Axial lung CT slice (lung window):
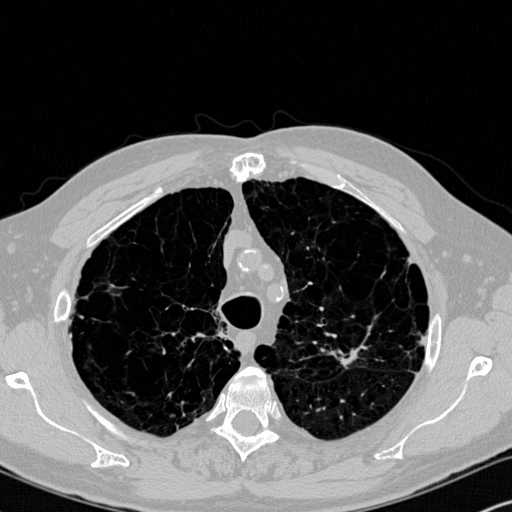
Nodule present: yes
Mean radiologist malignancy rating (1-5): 4